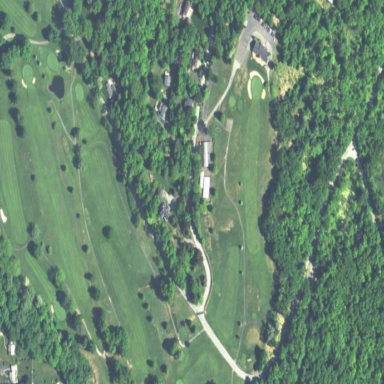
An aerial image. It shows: Golf course.